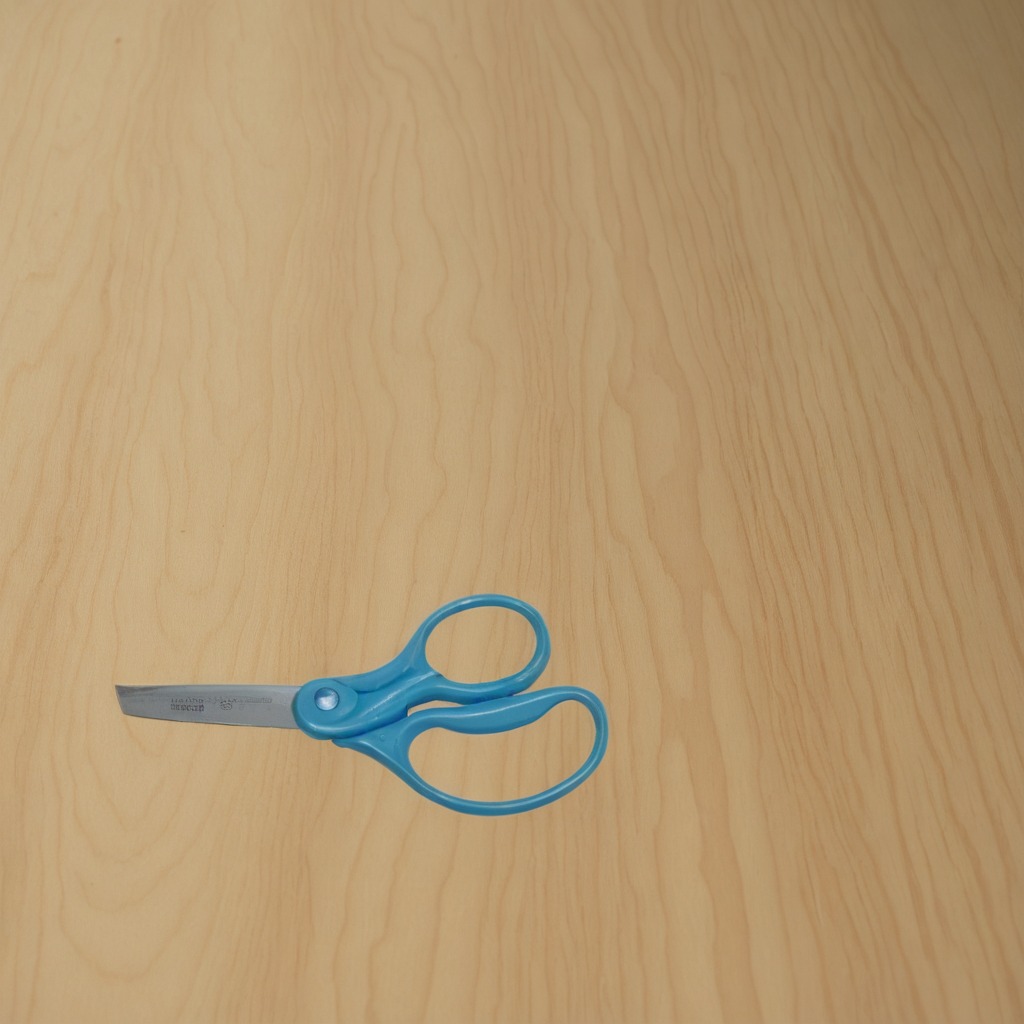
A scissor lies on a plywood surface in a paint workshop lit by afternoon window light.